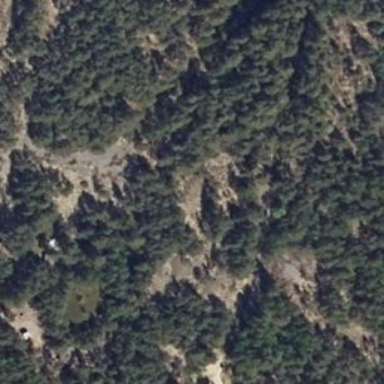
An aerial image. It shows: Evergreen woodland with needle-leaved trees.